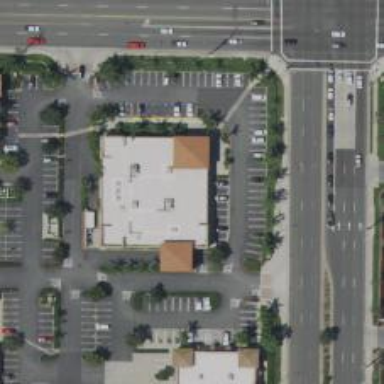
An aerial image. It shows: Pharmacy providing healthcare services.